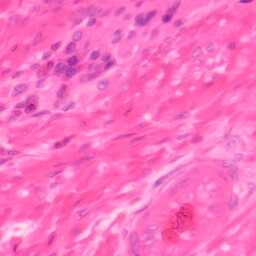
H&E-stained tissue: Colon